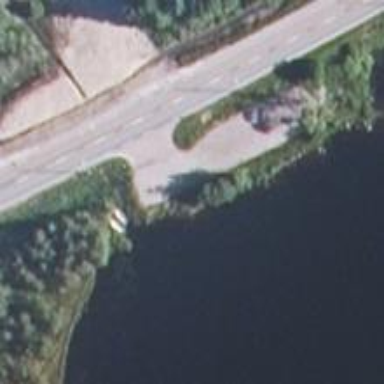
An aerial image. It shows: Rest area on the road.